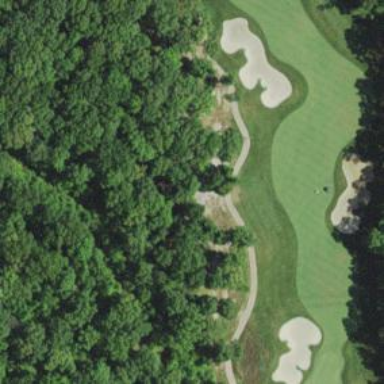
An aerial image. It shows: Pathway for golfing.